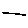
Label: line